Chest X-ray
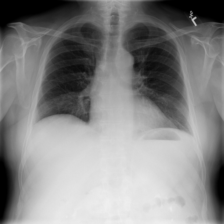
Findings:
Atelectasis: negative
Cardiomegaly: negative
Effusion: negative
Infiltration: negative
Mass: negative
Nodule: negative
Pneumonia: negative
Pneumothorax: negative
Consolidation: negative
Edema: negative
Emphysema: negative
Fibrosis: negative
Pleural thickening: negative
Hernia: negative